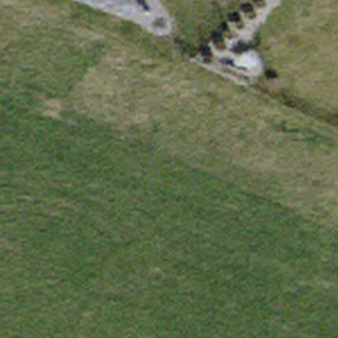
Label: other